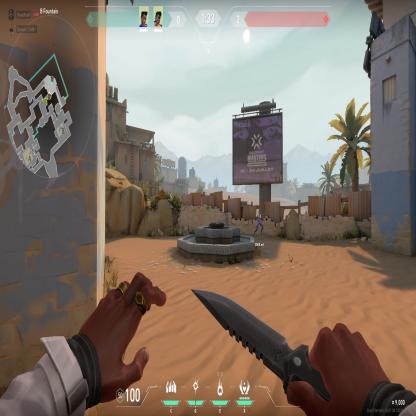
Label: teammate